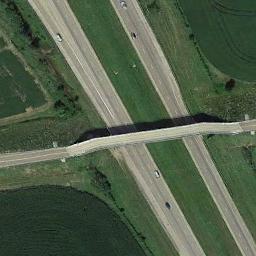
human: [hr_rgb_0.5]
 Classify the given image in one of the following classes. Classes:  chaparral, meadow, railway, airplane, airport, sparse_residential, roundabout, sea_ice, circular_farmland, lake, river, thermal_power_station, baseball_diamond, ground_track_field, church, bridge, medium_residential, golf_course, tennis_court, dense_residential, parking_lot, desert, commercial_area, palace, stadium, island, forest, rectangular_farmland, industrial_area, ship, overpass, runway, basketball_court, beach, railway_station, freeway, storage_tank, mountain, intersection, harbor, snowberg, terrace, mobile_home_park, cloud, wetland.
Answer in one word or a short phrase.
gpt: overpass